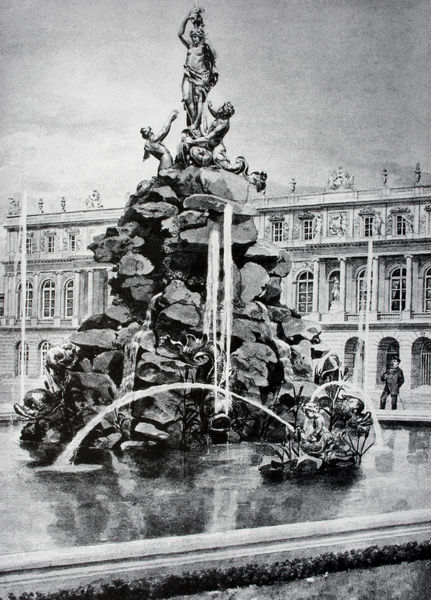
Titel: König Ludwig II. vor dem Schloß Herrenchiemsee in Betrachtung des Fortunabrunnens
Künstler: Heinrich Breling
Standort: (Seriendruck)
Schlagwörter: berg, felsen, gott, himmel, mann, wasser, weiß, badende, frauen, fenster, frau, grau, hintergrund, hut, marmor, mitte, schwarz, säulen, vordergrund, zeichnung, anlage, dach, gebäude, haus, park, parkanlage, schloss, architektur, stein, steine, herr, nass, spiegelung, brüstung, figur, pflanzen, brunnen, kinder, stock, bassin, putte, putto, skulptur, springbrunnen, statue, bogen, fassade, beobachten, spiegelbild, zuschauer, grafik, graphik, rand, figuren, frack, hotel, bronze, plastik, gestalt, galerie, foto, fotografie, wei, palast, balustrade, beton, becken, radierung, schwarzweiß, strahl, spazierstock, entwurf, mythologie, photo, fries, rustika, villa, sims, gesims, skulpturen, statuen, simse, götter, rundbögen, nymphen, grotte, fontäne, wasserstrahl, pyramide, kupferstich, wasserspeier, aufgetürmt, nischen, versailles, dachterrasse, traufe, versaille, schwarzwei, kurhaus, schönbrunn, urbanistik, ludwig ii, wasserspiel, wassre, wasserspiele, beckenrand, fontane, scwhwarz, baden-baden, wasserspeil, wasserseier, bruznne